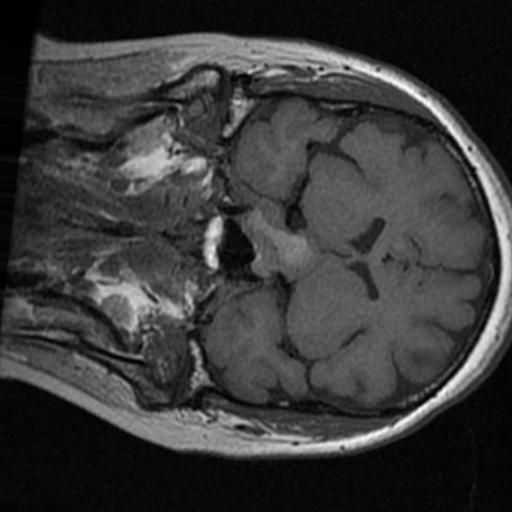
Label: brain_tumor